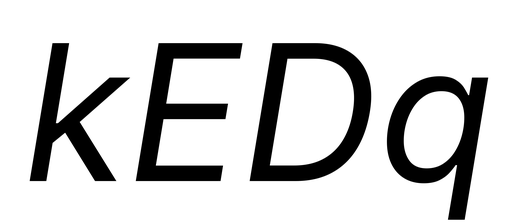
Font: Inter-Italic_Italic